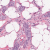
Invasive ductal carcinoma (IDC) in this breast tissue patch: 1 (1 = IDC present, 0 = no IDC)